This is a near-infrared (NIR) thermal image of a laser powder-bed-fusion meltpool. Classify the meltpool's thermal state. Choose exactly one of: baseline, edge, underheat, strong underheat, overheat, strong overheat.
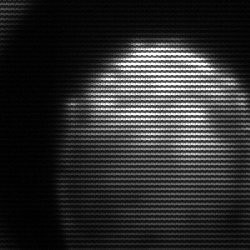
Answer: edge